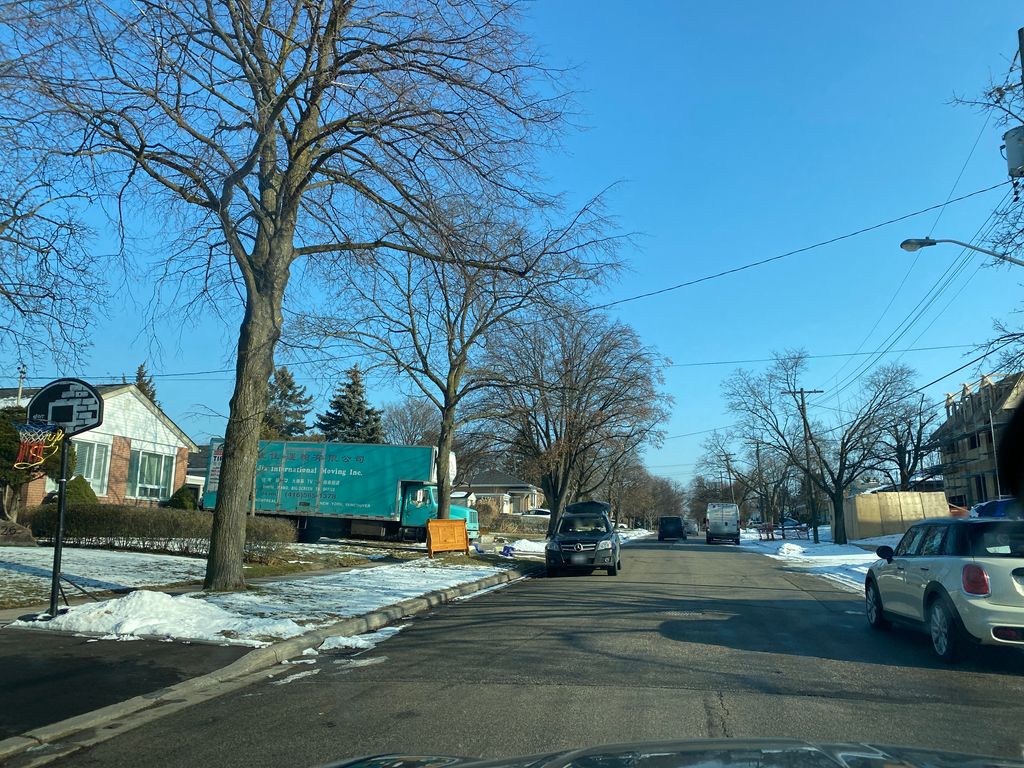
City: toronto